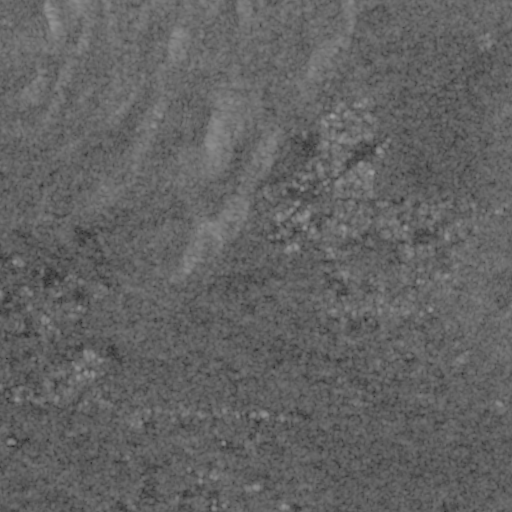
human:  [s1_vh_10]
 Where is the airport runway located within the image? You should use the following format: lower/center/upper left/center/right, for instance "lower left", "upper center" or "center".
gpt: The airport runway is located in the lower left of the image.
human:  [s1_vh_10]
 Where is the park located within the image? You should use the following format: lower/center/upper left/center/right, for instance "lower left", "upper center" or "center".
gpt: The park is located in the center of the image.
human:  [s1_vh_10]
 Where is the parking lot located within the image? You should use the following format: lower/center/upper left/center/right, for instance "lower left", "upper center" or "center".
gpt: The parking lot is located in the center of the image.
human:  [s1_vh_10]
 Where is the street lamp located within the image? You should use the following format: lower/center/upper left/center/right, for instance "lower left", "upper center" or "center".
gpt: The street lamp is located in the center of the image.
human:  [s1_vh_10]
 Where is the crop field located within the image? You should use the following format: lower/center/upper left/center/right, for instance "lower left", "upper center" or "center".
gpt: There is no crop field in the image.

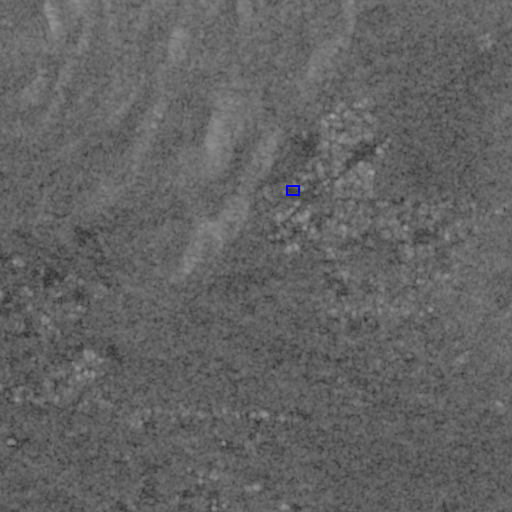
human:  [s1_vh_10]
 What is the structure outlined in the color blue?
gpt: The structure outlined in blue is a park.
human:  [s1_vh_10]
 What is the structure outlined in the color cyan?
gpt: There is no cyan outline.